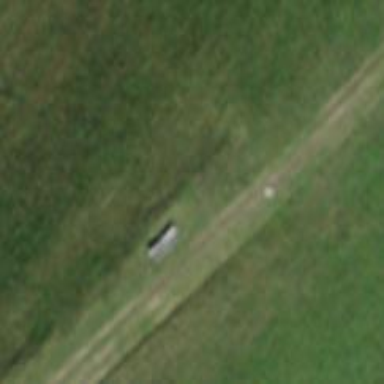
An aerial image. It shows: Bench.